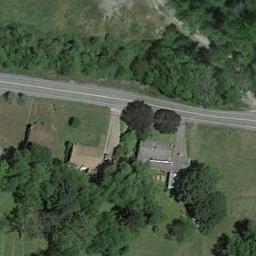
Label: freeway